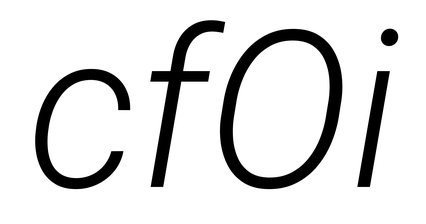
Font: Roboto-Italic_Light_Italic